Field crop: maize
Growth stage: 1
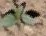
Species: datura